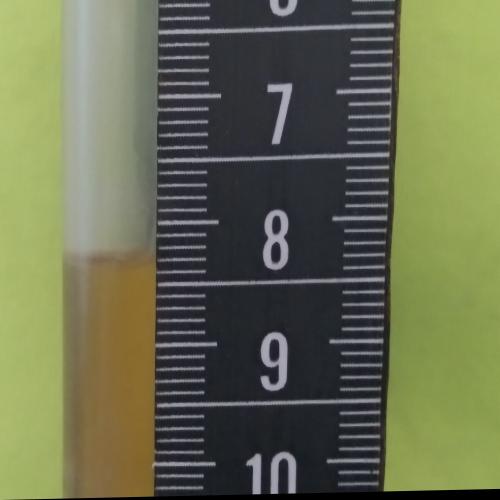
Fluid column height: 8.3 cm